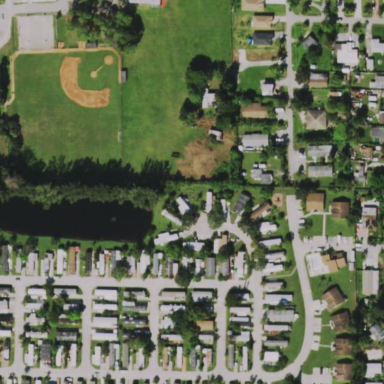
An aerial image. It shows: Residential area designated as trailer park.